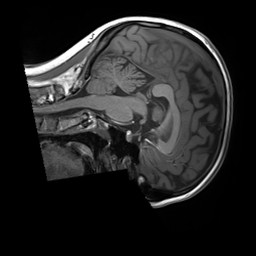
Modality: T1w
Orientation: sagittal
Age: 25
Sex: female
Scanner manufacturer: siemens
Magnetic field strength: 3 T
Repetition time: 1.8 s
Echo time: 0.00232 s